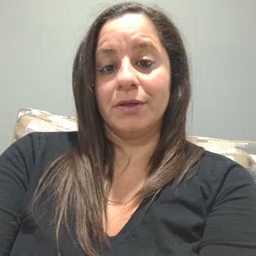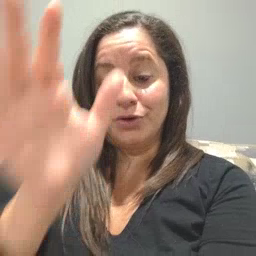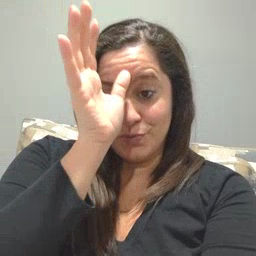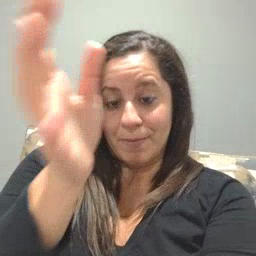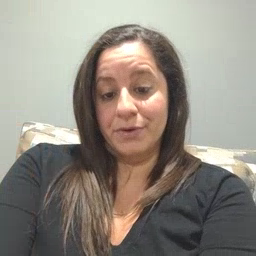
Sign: grandpa